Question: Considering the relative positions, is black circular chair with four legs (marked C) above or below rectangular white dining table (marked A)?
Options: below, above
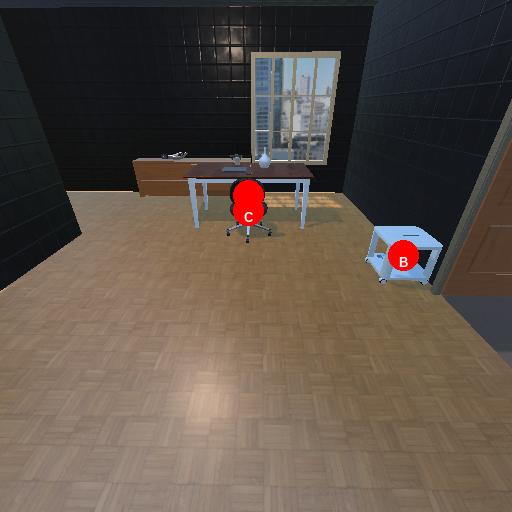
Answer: below